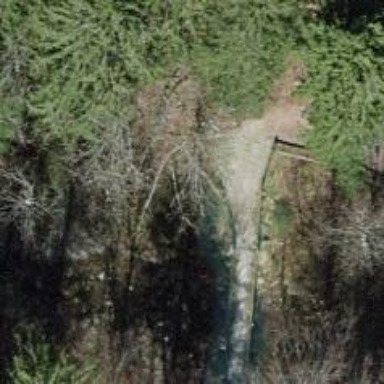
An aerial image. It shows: Path on bridge suitable for hiking. The path is categorized as backcountry with groomed pistes.